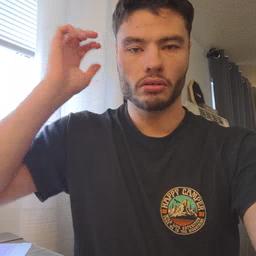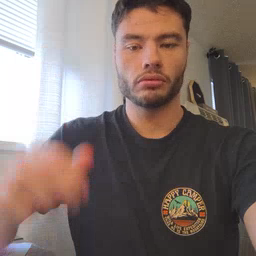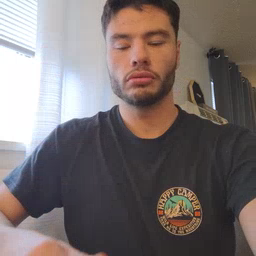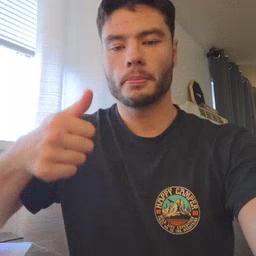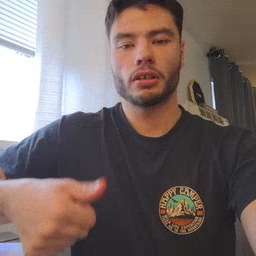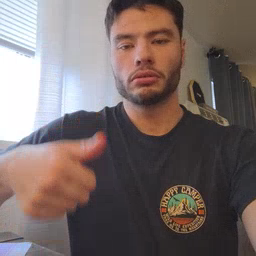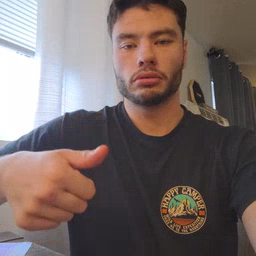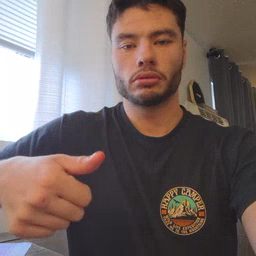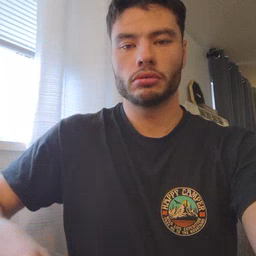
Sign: puzzle